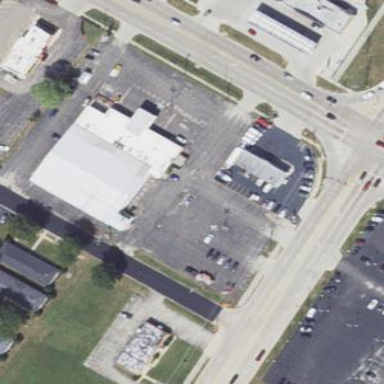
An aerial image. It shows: Commercial building used for commercial purposes.